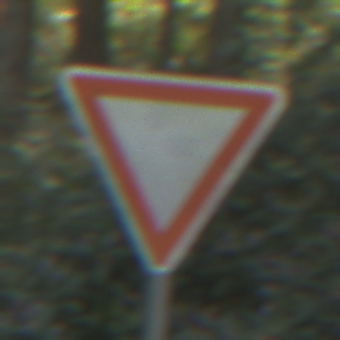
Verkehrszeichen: VorfahrtGewaehren
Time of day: MorningAfternoon
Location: Outdoor (Nature)
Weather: Clear
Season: NotSpecified
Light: Natural